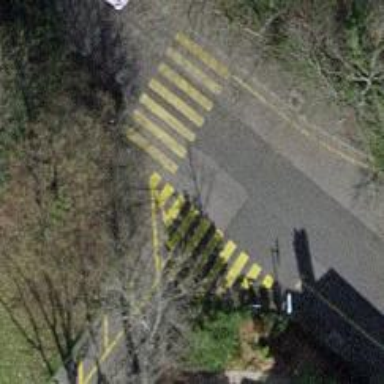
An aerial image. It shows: Uncontrolled road crossing.